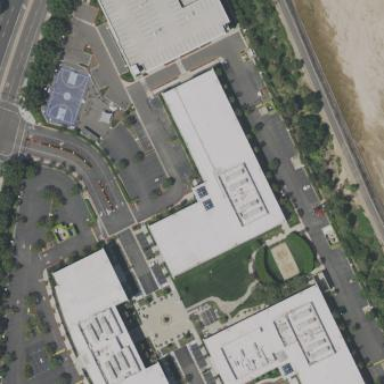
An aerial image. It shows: Commercial area.